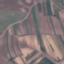
Land use / land cover: PermanentCrop